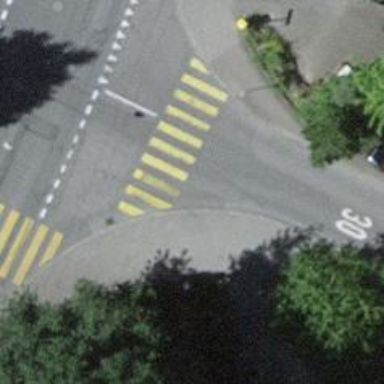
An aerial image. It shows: Kerb serving as barrier.